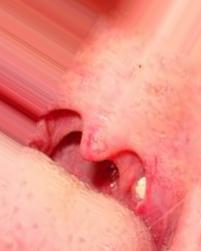
Condition: Mouth Ulcer